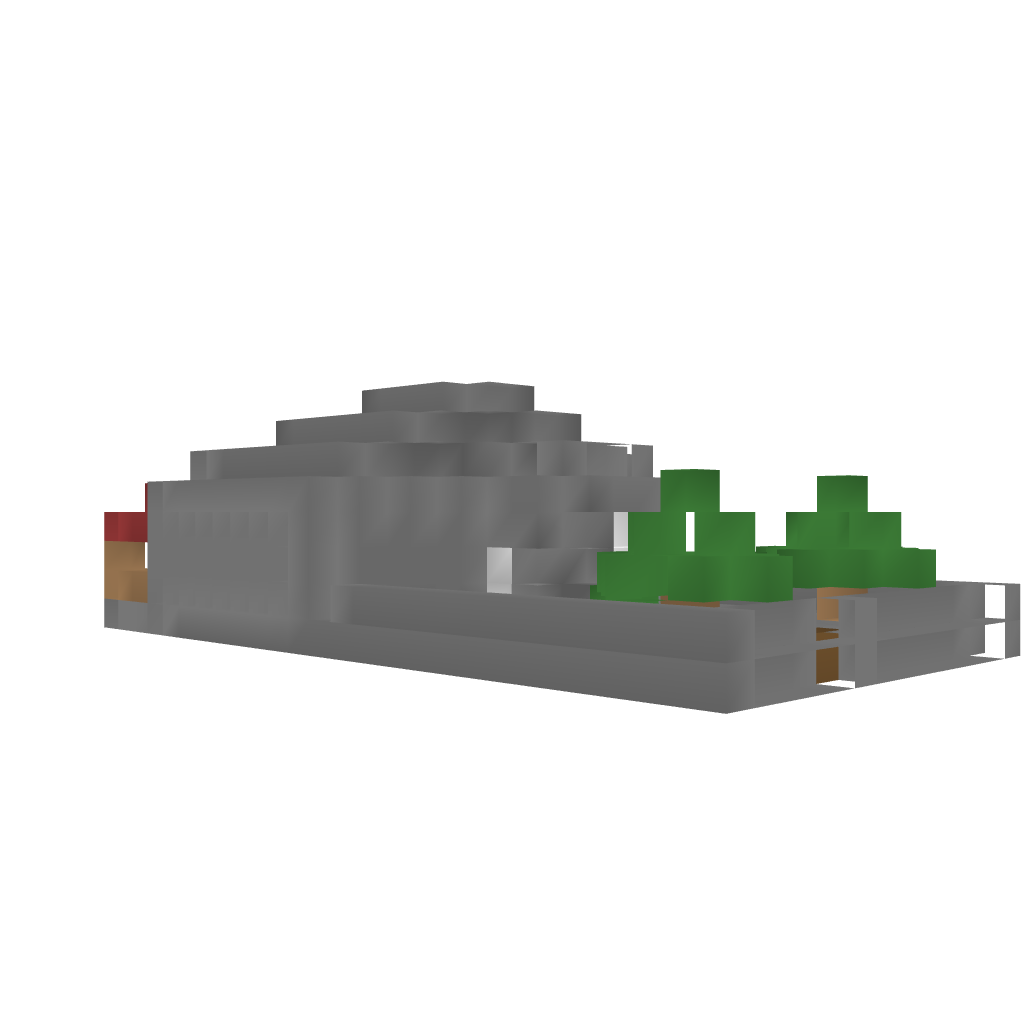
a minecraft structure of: mansion bad low quality